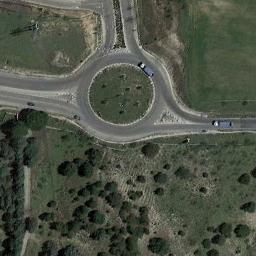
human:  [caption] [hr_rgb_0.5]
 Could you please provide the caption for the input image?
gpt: There are several moving vehicles on the road at the roundabout, With some trees and a large lawn around the roundabout .

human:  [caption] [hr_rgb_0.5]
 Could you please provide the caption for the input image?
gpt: The roundabout is on the grass next to trees .

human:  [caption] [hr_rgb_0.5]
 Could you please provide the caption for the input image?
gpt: There are many trees beside the roundabout .

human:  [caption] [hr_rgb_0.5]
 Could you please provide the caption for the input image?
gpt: The roundabout with three exits and entrances is in the lawn with some trees .

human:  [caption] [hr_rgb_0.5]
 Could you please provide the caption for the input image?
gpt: There are green meadows and some green bushes near the roundabout .